Question: I'm using 'collection.insert' then in the callback 'collection.findAndModify'
About 10% of the time 'collection.findAndModify' fails to find the document I just inserted, even though it's being executed after the insert callback. Why is this possible? How do I deal with that?

I insert it, then try to modify it, but it's not there, then try to modify it again and it's there.
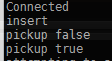
Answer: You should give the second command in the callback as the 'insert' is asynchronous. If you are using the 'mongodb native driver' for node,
'''
collection.insert(document, function(err, records){
//call collection.findAndModify here
});
'''
Check <URL>